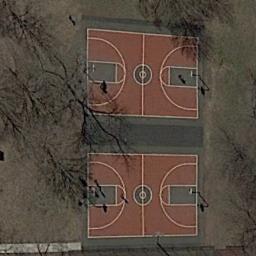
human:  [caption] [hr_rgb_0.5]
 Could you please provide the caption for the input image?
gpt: There are two blue and green basketball courts in the lower left corner .